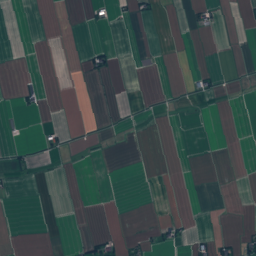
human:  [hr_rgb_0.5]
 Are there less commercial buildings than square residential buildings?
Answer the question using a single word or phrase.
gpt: no

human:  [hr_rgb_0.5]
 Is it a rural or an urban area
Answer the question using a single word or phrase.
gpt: rural

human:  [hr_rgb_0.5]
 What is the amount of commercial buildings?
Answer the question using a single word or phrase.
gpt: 0

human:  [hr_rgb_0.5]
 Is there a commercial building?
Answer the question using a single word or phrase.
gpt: no

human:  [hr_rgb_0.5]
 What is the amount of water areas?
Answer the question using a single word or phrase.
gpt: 39

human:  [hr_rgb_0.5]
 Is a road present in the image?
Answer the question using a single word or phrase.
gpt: yes

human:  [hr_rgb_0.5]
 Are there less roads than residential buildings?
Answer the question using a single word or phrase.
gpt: yes

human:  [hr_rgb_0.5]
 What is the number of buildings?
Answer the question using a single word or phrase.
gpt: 86

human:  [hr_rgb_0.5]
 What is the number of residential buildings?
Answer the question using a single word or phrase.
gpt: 86

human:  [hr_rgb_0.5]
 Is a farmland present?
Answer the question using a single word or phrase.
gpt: yes

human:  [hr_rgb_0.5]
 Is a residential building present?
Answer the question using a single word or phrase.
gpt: yes

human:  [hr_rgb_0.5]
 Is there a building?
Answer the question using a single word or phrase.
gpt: yes

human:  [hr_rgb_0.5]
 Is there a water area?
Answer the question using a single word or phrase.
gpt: yes

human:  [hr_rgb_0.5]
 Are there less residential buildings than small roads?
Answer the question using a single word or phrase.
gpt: no

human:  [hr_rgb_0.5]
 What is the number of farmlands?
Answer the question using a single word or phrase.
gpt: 118

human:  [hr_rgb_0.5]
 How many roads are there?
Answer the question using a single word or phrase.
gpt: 48

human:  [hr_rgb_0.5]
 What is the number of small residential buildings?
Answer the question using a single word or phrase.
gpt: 68

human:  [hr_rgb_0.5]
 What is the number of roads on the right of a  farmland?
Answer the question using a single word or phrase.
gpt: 47

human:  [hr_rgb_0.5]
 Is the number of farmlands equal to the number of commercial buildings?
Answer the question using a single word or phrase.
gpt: no

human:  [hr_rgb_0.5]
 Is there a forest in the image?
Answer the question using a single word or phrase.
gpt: yes

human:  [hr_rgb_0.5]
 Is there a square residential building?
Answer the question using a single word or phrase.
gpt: no

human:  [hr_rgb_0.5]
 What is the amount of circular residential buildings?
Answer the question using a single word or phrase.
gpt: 0

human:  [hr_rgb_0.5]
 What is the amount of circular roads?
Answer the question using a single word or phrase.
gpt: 0

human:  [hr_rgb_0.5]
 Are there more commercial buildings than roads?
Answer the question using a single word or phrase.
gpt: no

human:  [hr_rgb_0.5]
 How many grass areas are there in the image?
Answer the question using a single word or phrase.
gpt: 25

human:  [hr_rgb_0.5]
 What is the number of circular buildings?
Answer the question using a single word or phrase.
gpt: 0

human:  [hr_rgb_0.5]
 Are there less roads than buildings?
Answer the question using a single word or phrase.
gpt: yes

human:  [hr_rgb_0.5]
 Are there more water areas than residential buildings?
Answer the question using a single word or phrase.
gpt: no

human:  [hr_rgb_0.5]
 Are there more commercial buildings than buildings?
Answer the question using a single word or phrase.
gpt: no

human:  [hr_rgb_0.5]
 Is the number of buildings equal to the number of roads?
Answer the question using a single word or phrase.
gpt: no

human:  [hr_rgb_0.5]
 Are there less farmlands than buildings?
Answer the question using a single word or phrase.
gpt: no

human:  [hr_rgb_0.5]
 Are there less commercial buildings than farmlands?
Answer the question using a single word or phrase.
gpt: yes

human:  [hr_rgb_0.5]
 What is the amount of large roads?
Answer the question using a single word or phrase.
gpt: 0

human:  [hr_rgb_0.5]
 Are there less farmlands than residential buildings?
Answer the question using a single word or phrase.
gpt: no

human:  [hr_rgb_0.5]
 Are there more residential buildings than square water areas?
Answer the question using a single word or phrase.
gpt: yes

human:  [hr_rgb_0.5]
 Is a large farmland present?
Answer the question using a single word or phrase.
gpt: yes

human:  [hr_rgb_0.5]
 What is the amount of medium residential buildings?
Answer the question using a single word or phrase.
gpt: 18

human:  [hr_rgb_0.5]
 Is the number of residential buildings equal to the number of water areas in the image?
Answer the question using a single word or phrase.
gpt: no

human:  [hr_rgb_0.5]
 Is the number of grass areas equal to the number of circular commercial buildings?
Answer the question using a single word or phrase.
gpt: no

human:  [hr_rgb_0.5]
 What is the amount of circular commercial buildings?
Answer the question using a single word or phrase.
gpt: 0

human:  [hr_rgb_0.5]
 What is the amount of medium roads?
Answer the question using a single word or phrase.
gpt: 0

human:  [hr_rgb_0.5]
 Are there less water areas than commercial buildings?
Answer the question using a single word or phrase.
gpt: no

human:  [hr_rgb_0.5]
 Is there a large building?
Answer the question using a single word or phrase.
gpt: no

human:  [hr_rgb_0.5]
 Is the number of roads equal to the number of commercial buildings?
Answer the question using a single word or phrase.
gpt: no

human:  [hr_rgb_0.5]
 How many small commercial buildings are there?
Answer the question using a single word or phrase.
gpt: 0

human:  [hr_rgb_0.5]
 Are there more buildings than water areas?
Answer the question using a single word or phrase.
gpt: yes

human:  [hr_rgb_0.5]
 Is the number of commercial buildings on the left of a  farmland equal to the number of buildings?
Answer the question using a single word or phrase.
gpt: no

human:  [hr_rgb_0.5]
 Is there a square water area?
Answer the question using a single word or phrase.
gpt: yes

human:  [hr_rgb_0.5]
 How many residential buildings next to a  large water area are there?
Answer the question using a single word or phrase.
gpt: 18

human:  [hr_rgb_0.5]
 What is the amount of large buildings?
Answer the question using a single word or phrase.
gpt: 0

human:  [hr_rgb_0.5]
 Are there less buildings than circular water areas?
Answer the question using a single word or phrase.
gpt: no

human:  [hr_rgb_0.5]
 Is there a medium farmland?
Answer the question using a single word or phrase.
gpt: yes

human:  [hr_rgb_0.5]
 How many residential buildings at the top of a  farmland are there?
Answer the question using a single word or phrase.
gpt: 86

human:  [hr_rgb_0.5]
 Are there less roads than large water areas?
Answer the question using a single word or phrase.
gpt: no

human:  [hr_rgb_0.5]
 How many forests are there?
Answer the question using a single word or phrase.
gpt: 15

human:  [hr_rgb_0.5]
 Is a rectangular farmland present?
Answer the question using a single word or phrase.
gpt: yes

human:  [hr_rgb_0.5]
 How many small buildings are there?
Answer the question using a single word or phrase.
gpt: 68

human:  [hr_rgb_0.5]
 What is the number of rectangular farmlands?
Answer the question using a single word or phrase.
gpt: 5

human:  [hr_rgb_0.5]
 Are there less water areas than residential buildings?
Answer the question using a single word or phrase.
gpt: yes

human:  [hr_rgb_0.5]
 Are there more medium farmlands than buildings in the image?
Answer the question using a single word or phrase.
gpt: no

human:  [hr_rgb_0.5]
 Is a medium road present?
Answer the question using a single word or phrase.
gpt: no

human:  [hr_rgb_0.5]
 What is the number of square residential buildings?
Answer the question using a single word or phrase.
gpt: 0

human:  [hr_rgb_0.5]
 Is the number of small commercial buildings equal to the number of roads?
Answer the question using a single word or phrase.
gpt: no

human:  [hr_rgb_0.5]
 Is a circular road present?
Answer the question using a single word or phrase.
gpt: no